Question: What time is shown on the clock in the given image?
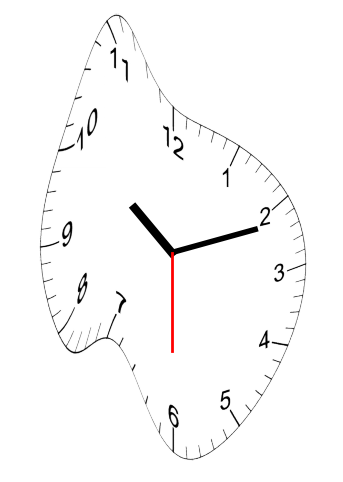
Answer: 10:11:30